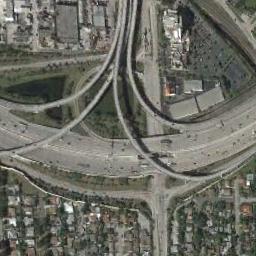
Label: overpass